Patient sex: M
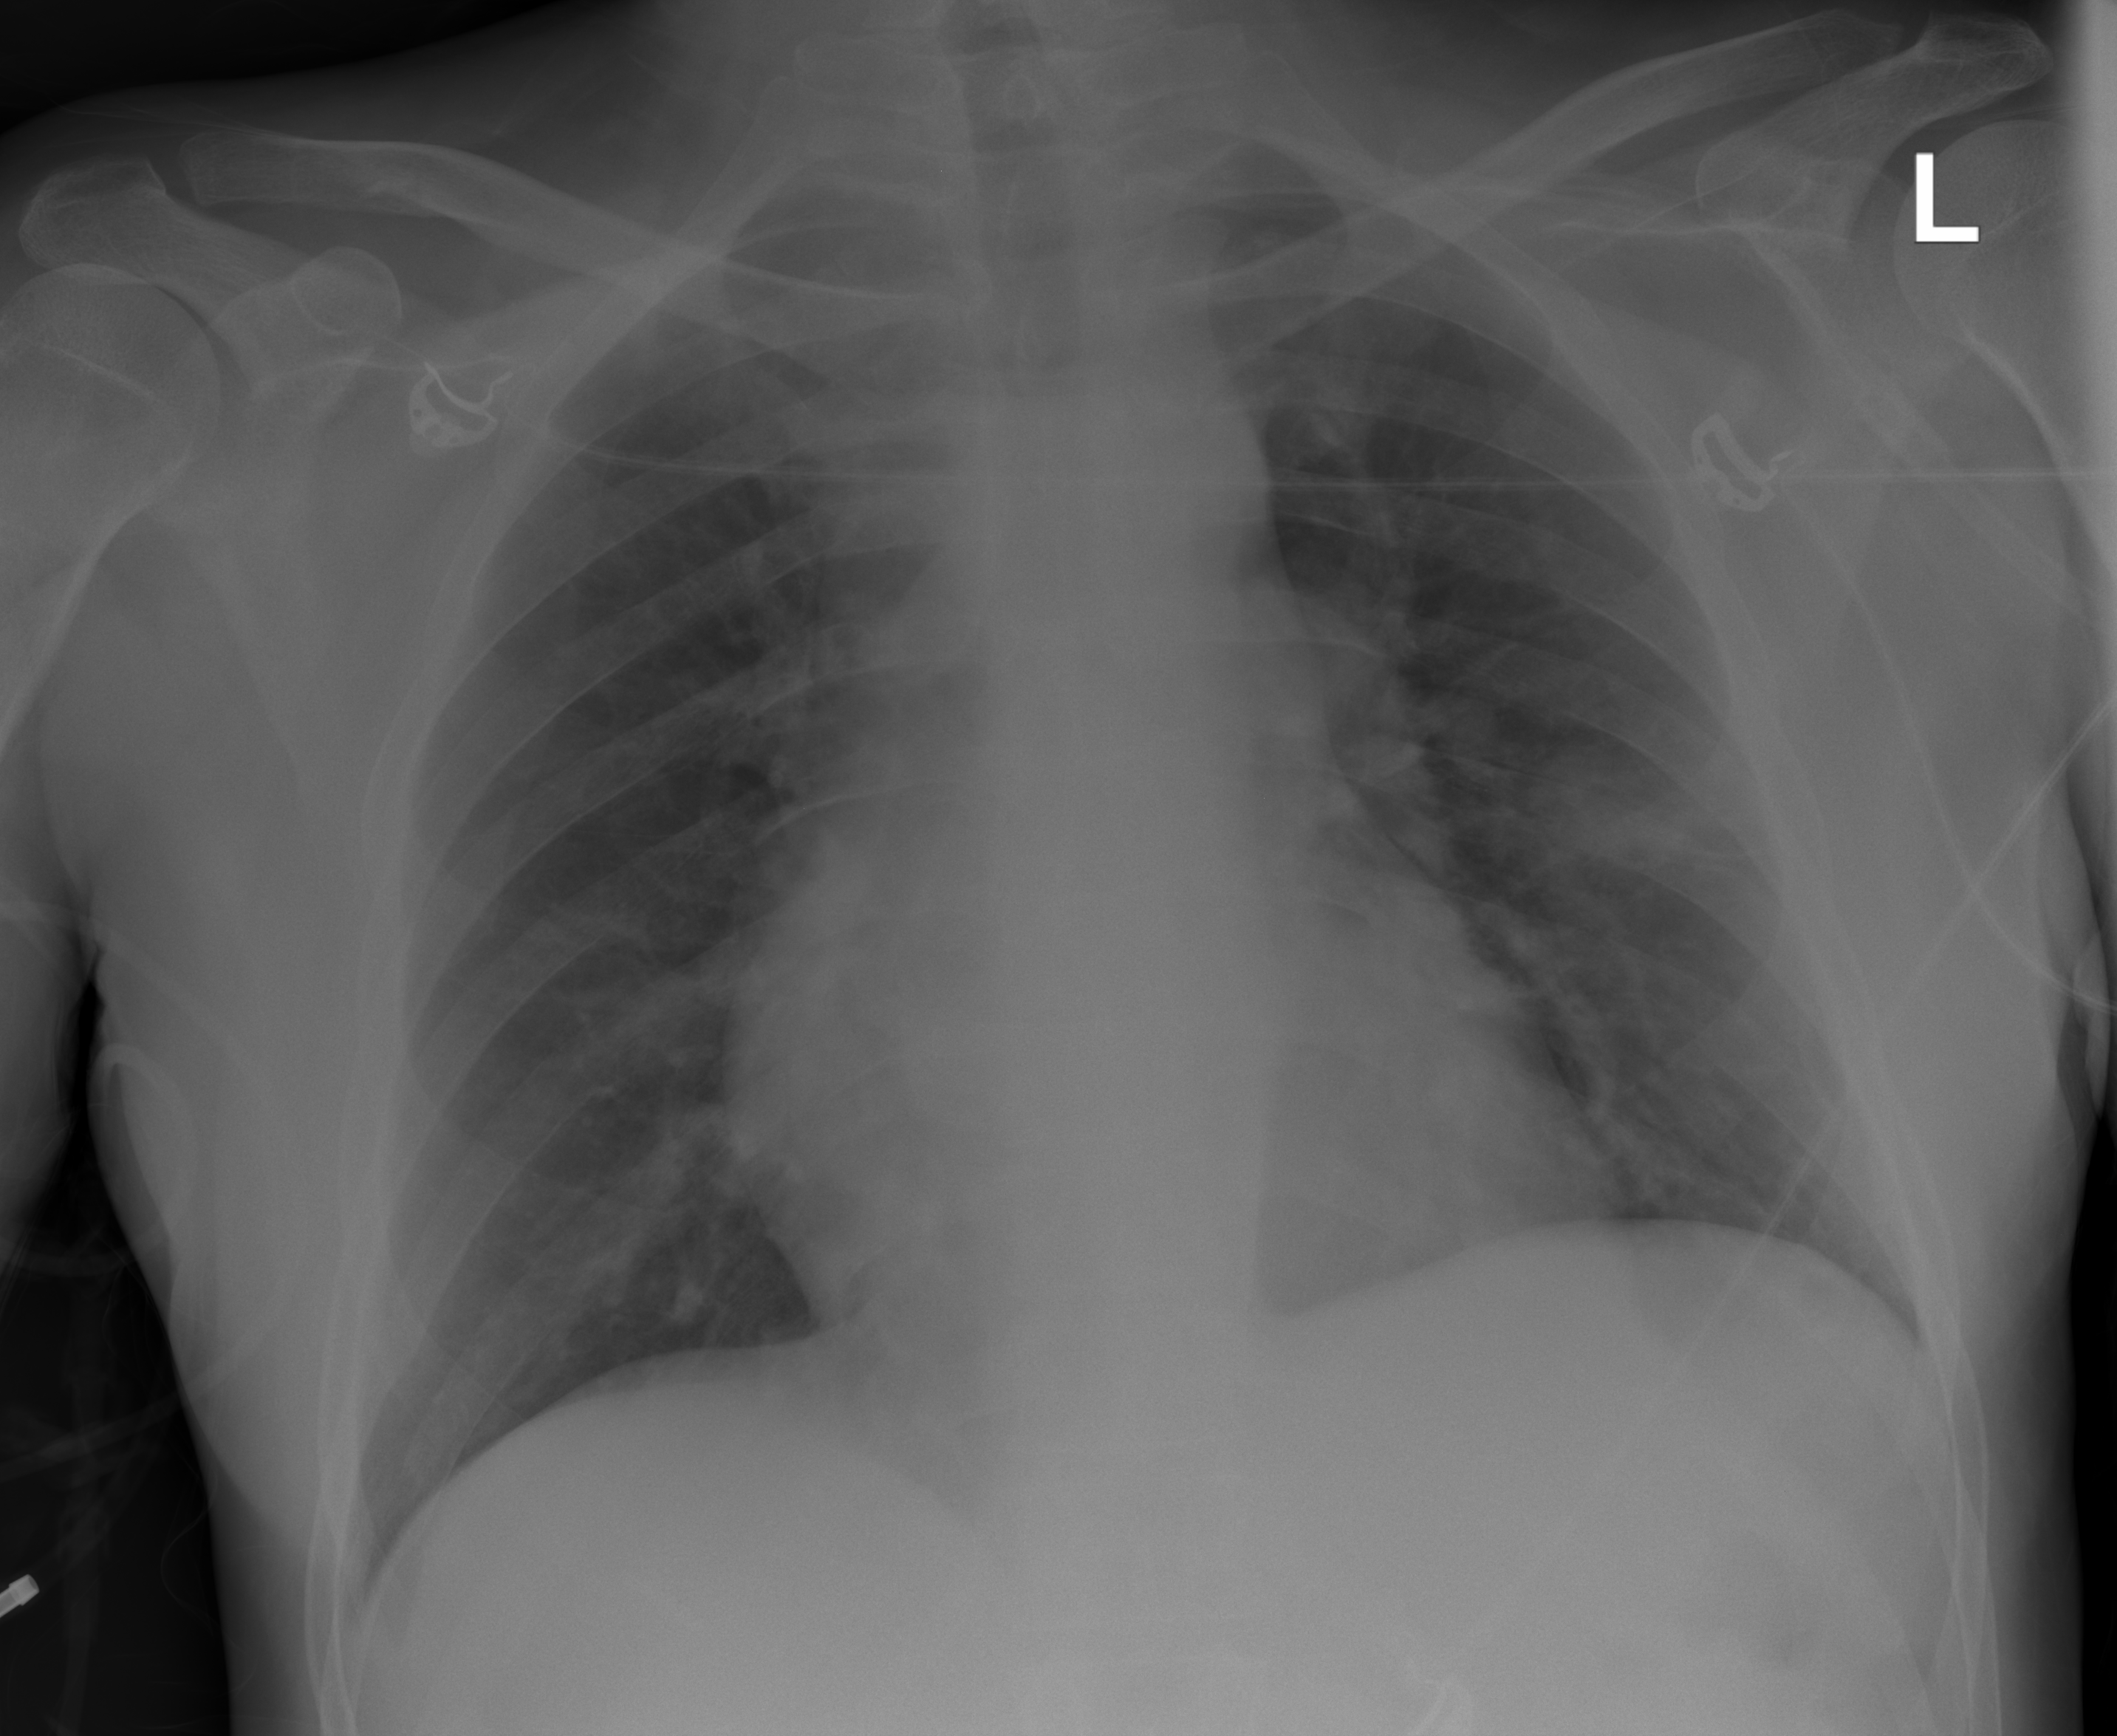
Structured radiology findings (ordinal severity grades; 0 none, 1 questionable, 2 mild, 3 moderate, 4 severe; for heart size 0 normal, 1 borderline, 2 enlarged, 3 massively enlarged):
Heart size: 1
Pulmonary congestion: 3
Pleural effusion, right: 0
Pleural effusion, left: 0
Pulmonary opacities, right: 0
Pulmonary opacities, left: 0
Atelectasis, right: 0
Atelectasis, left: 0